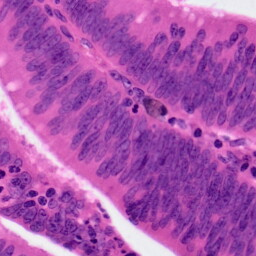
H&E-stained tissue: Colon